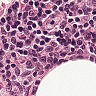
Metastatic tissue present: no